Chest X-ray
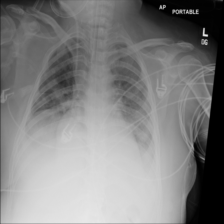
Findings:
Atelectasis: positive
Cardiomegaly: negative
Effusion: negative
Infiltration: positive
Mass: negative
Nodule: negative
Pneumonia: negative
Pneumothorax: negative
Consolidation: negative
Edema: negative
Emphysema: negative
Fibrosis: negative
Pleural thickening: negative
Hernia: negative